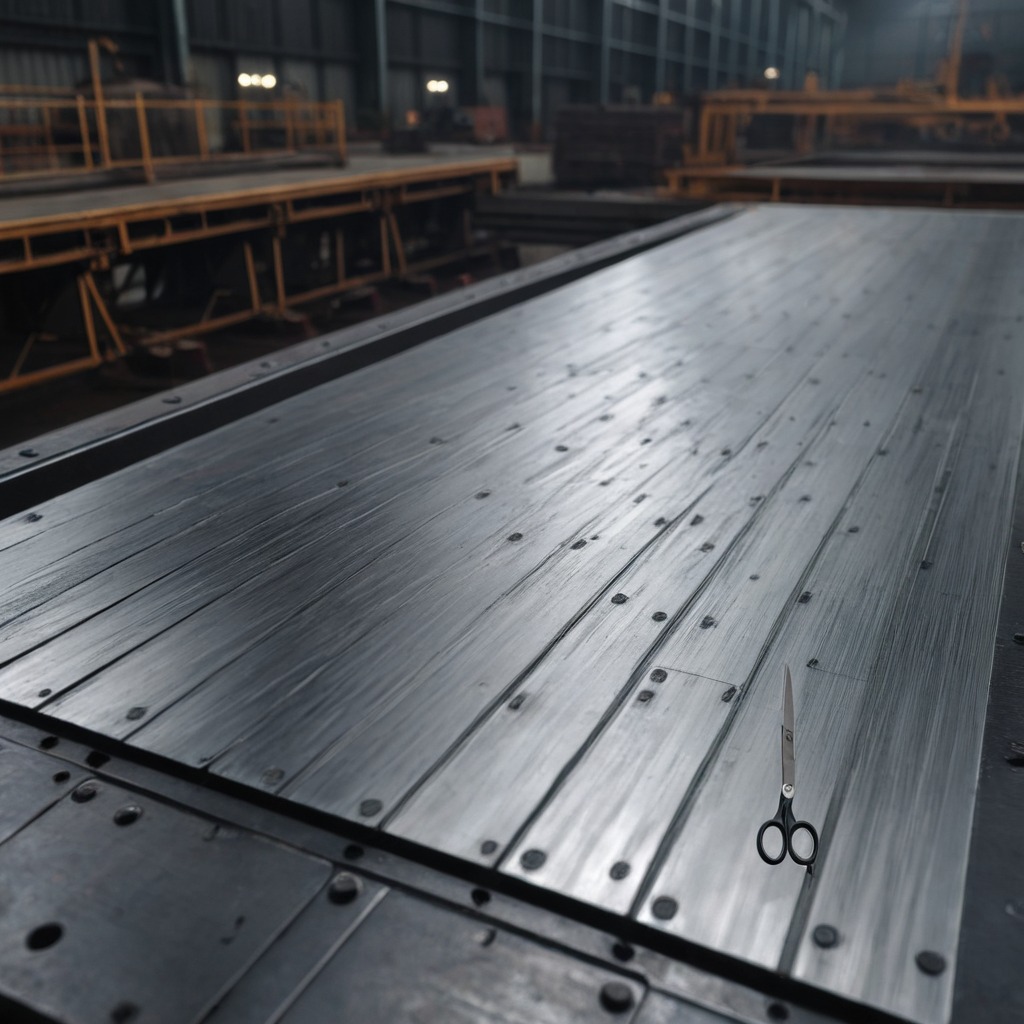
A scissor is lying on the cold steel table in a mining workshop.